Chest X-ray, AP view. Patient: 47 years old, sex M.
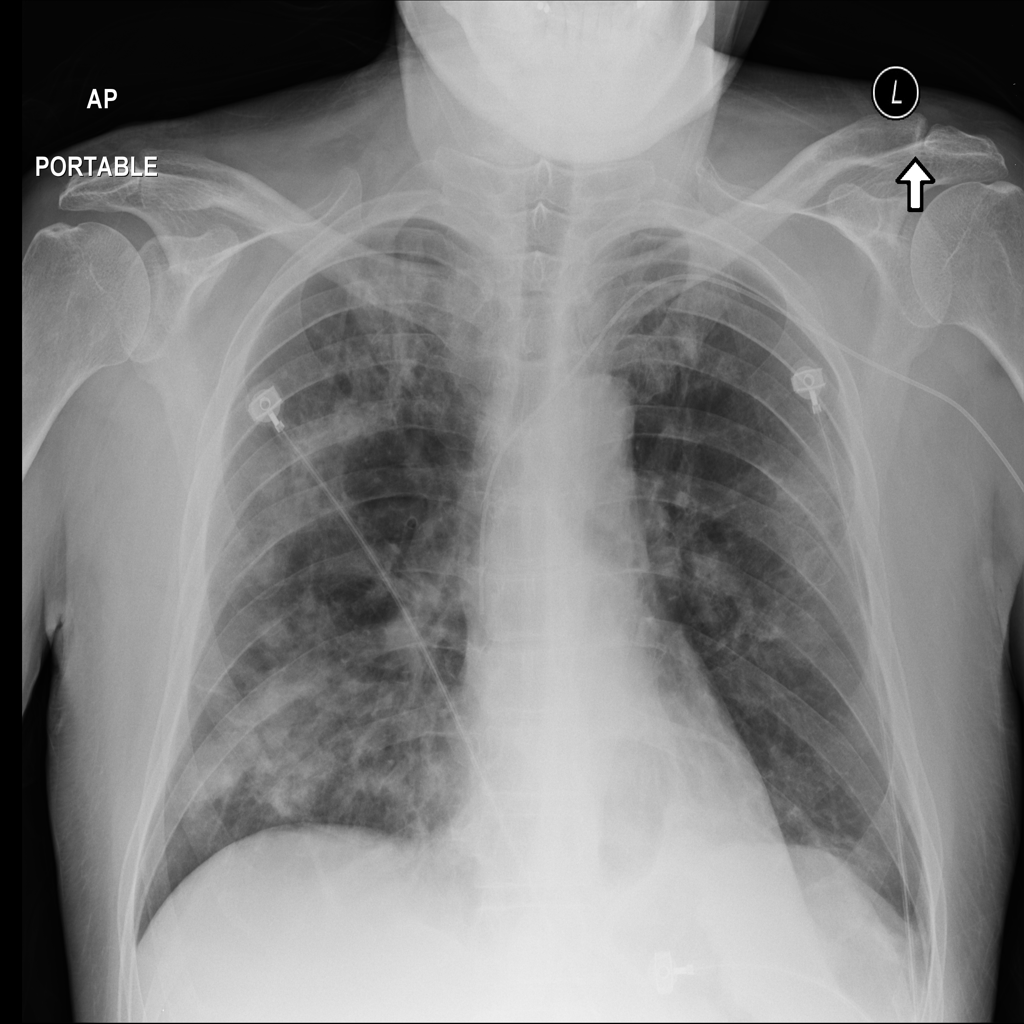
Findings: Infiltration